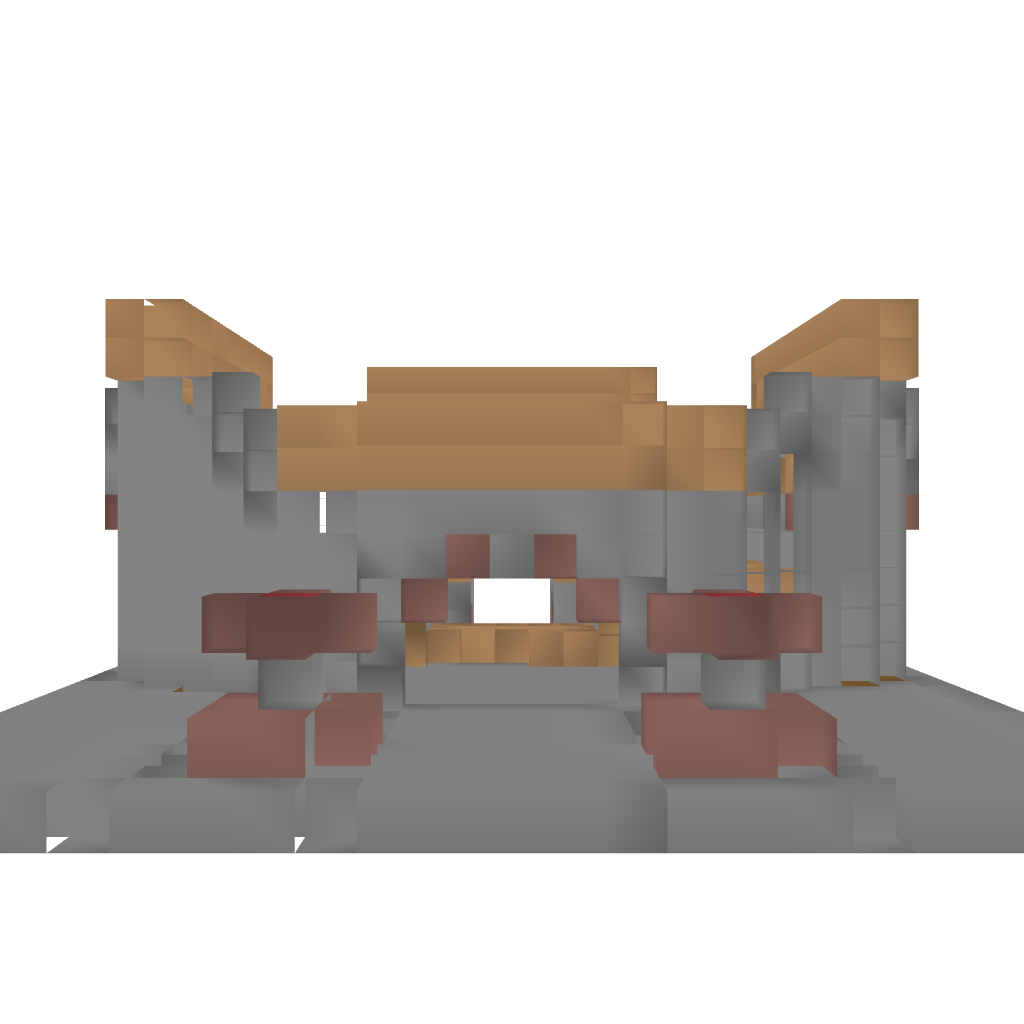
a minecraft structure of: A Medium Amphitheatre bad low quality